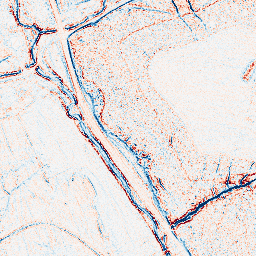
Category: edge_preserving
Decomposition family: bilateral
Decomposition parameters: d: 5
sigma_color: 50
sigma_space: 25
Upsampling method: quartic
Upsampling parameters: scale: 2
Upsampling scale: 2